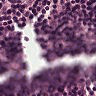
Metastatic tissue present: no